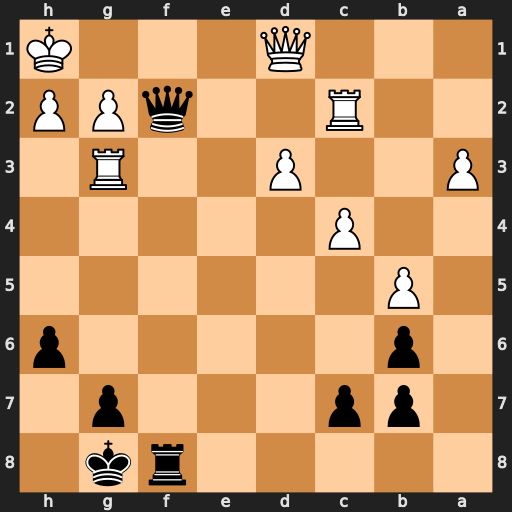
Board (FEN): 5rk1/1pp3p1/1p5p/1P6/2P5/P2P2R1/2R2qPP/3Q3K
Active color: b
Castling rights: -
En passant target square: -
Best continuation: Qf1+ Qxf1 Rxf1#